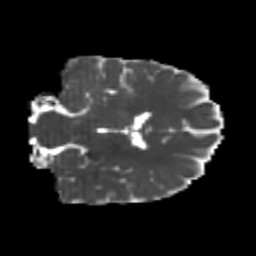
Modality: MD
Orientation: coronal
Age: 20
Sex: female
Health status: healthy
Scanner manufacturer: philips
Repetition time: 7.387 s
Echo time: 0.08599 s